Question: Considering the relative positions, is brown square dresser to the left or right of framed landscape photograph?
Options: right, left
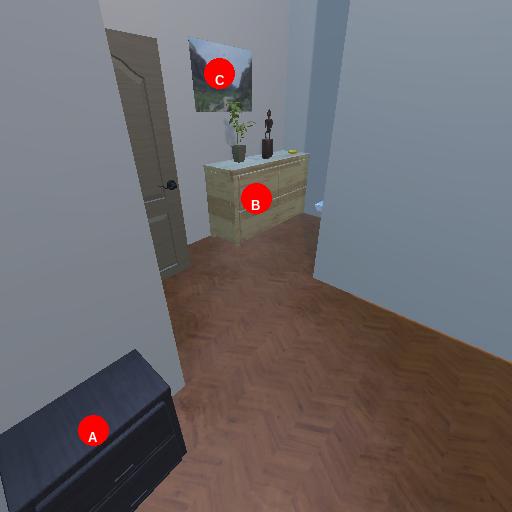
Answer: right